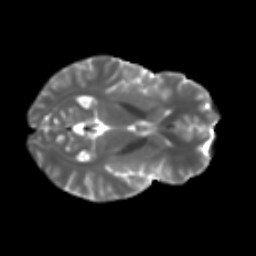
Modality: T2w
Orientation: axial
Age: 21
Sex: male
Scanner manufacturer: ge
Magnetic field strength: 3 T
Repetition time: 7.8 s
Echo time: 0.0606 s